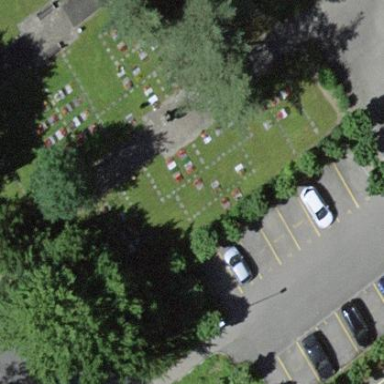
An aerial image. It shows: Parking area with surface.